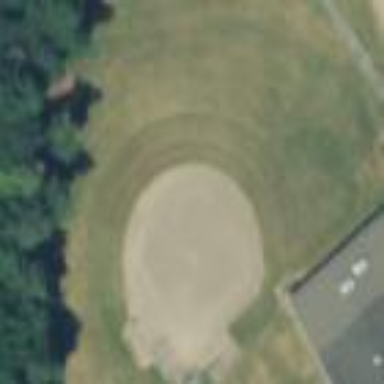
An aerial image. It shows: Baseball pitch for leisure land activities.